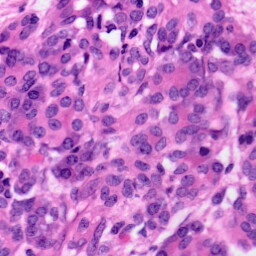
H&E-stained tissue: Pancreatic